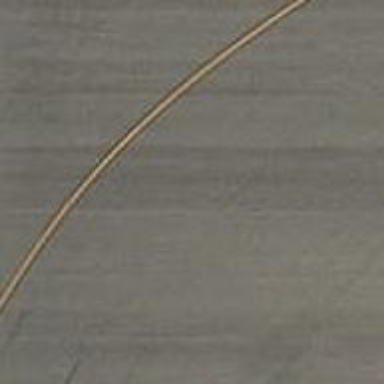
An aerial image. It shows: Image of taxiway at airport.